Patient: sex F, age 68
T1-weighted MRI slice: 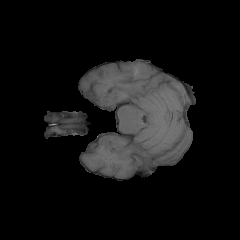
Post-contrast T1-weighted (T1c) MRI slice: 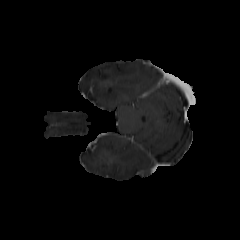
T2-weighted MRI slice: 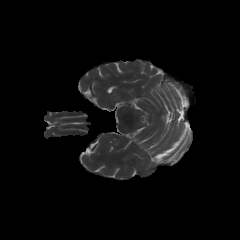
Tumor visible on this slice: no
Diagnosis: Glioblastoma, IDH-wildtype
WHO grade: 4